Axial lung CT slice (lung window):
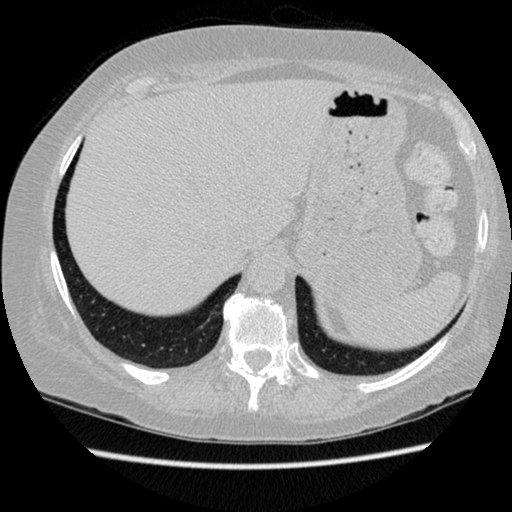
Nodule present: no